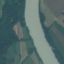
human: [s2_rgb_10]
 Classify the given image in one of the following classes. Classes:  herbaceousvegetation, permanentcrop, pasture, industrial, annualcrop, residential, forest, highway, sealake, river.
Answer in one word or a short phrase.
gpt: River